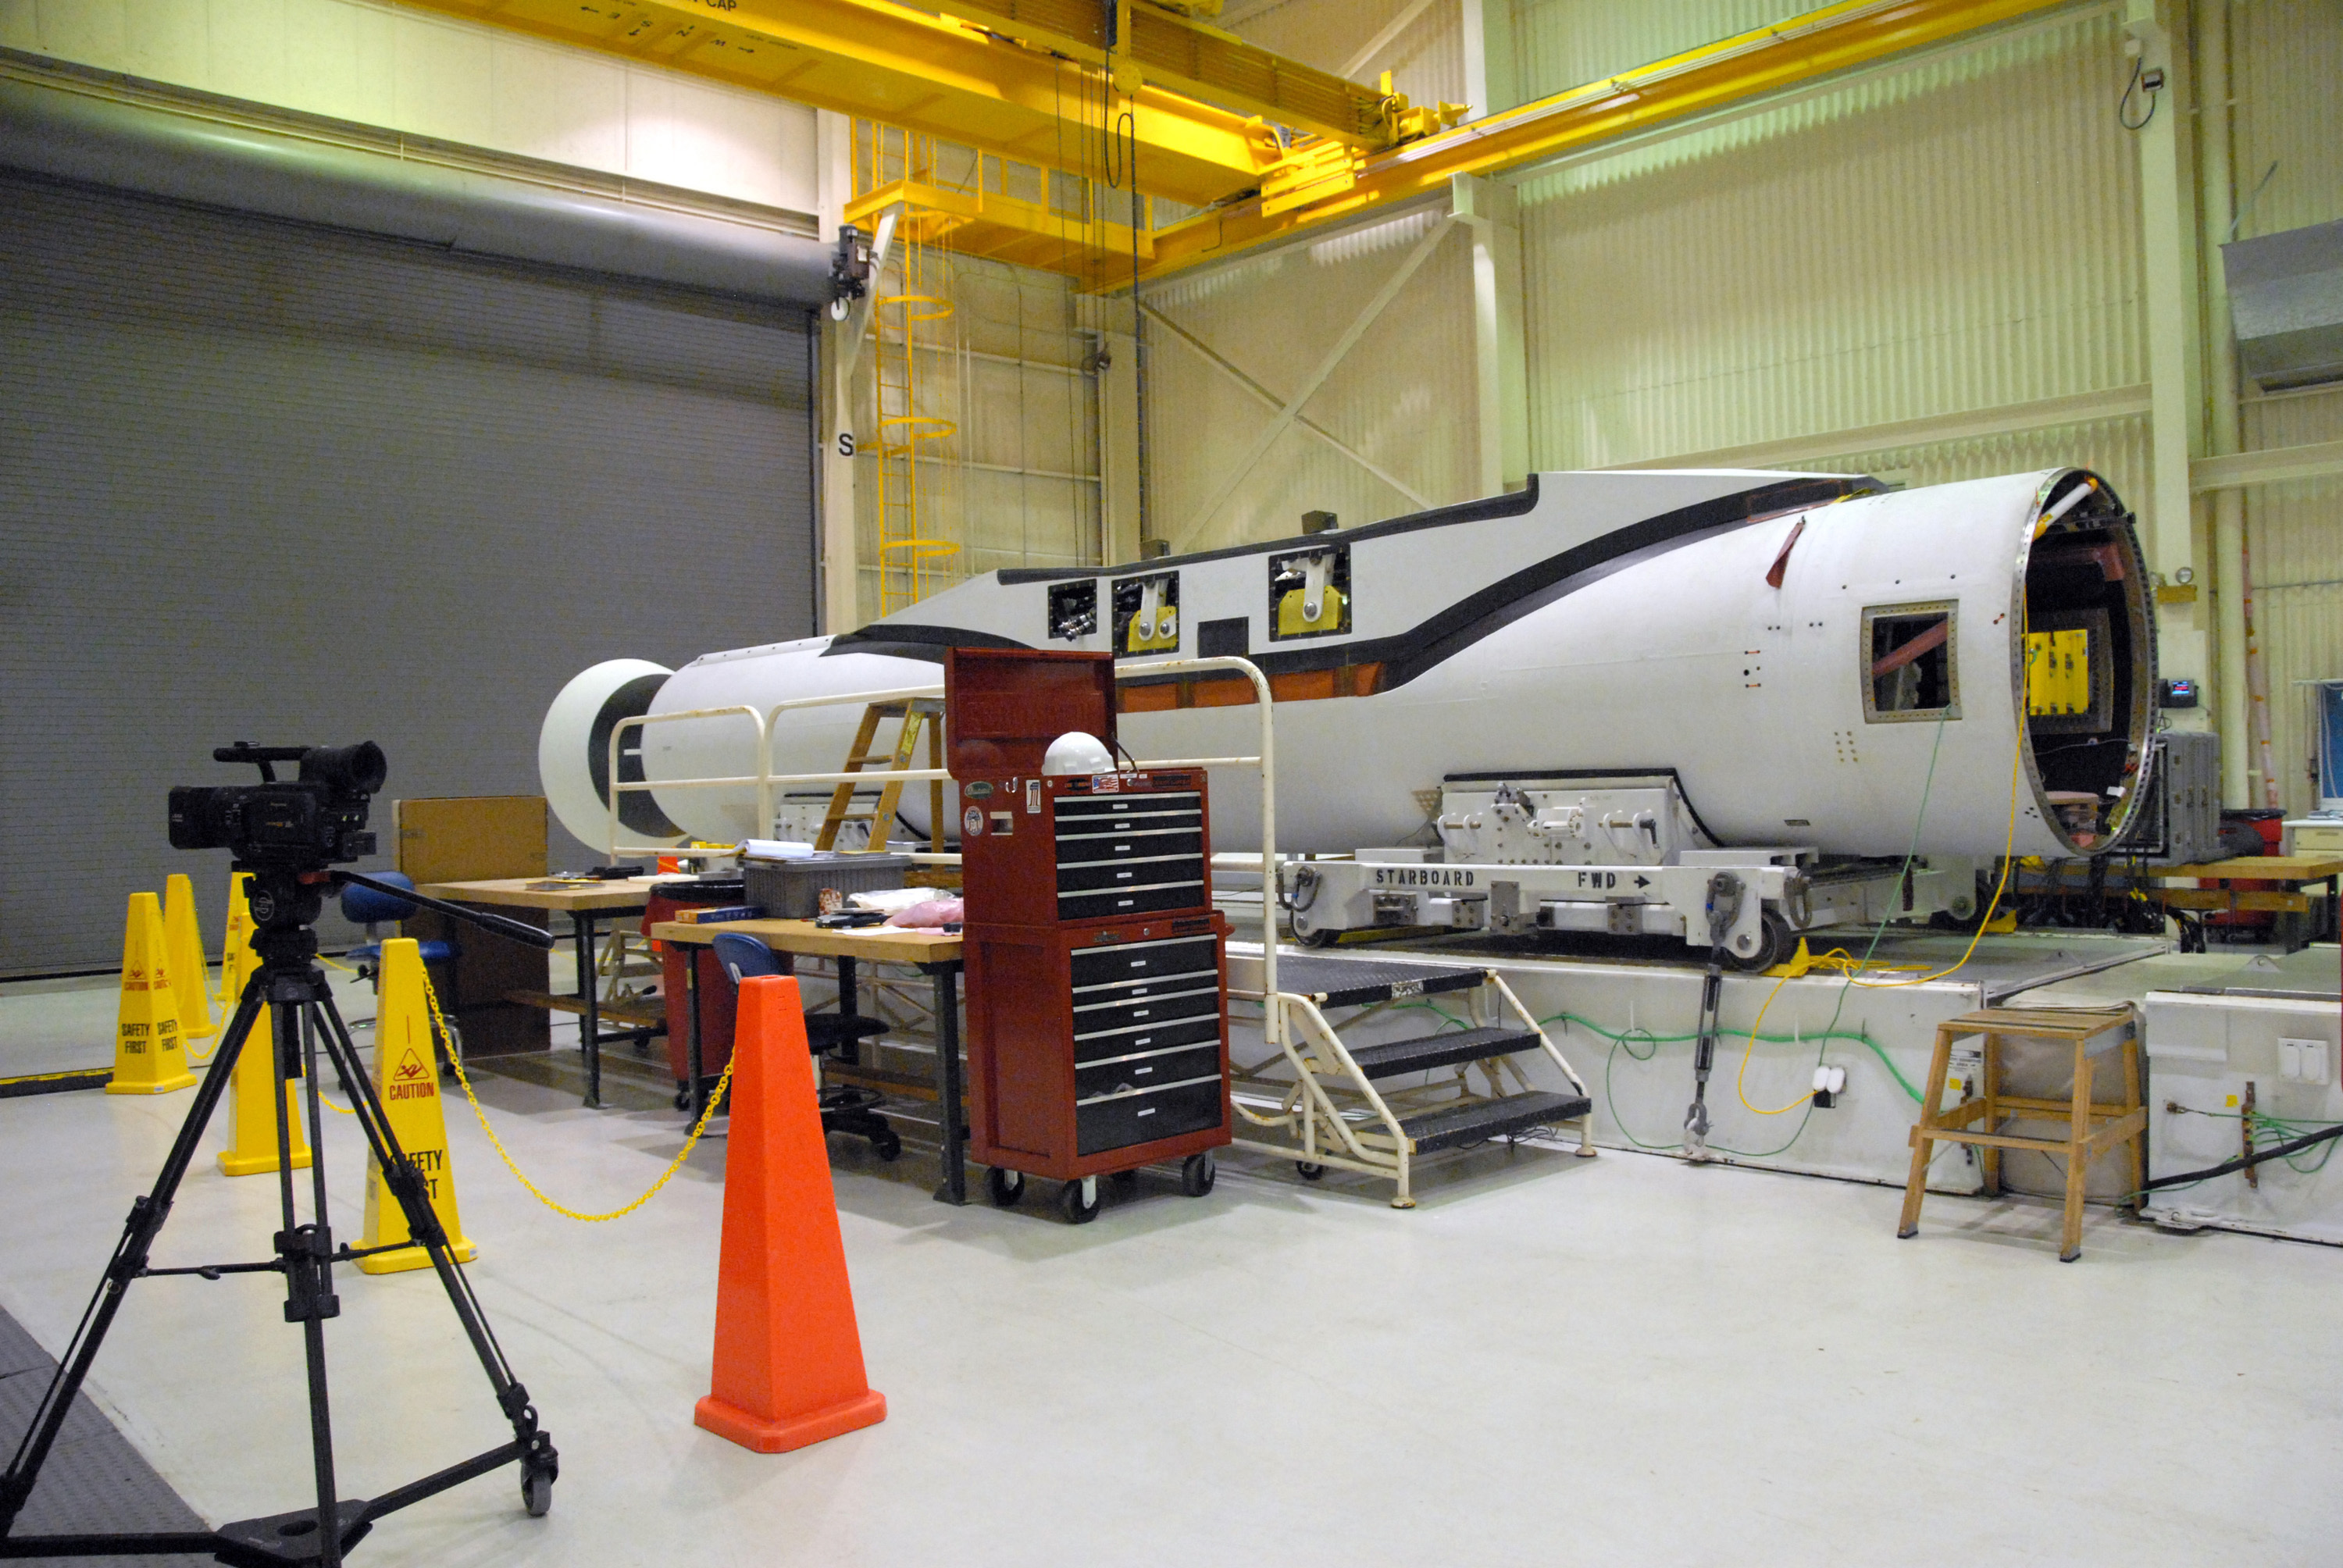
KSC-2011-7628 Pegasus_XL, NuSTAR, black_holes, VAFB, Kwajalein_Atoll